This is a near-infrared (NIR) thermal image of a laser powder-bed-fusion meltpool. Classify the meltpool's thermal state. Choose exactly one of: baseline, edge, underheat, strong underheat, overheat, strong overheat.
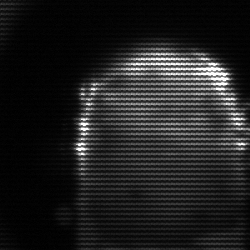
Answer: baseline